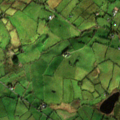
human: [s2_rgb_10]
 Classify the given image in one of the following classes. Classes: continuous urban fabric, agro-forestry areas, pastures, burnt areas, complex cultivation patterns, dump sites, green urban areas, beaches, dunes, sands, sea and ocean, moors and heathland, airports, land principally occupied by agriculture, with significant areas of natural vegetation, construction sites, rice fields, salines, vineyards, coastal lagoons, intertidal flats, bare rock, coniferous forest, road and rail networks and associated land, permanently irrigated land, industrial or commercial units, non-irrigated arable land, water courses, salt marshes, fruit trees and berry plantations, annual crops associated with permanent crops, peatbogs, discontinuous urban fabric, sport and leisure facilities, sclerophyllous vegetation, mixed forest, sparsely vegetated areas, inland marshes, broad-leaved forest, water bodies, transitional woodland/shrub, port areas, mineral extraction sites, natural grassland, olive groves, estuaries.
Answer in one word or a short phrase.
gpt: pastures